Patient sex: F
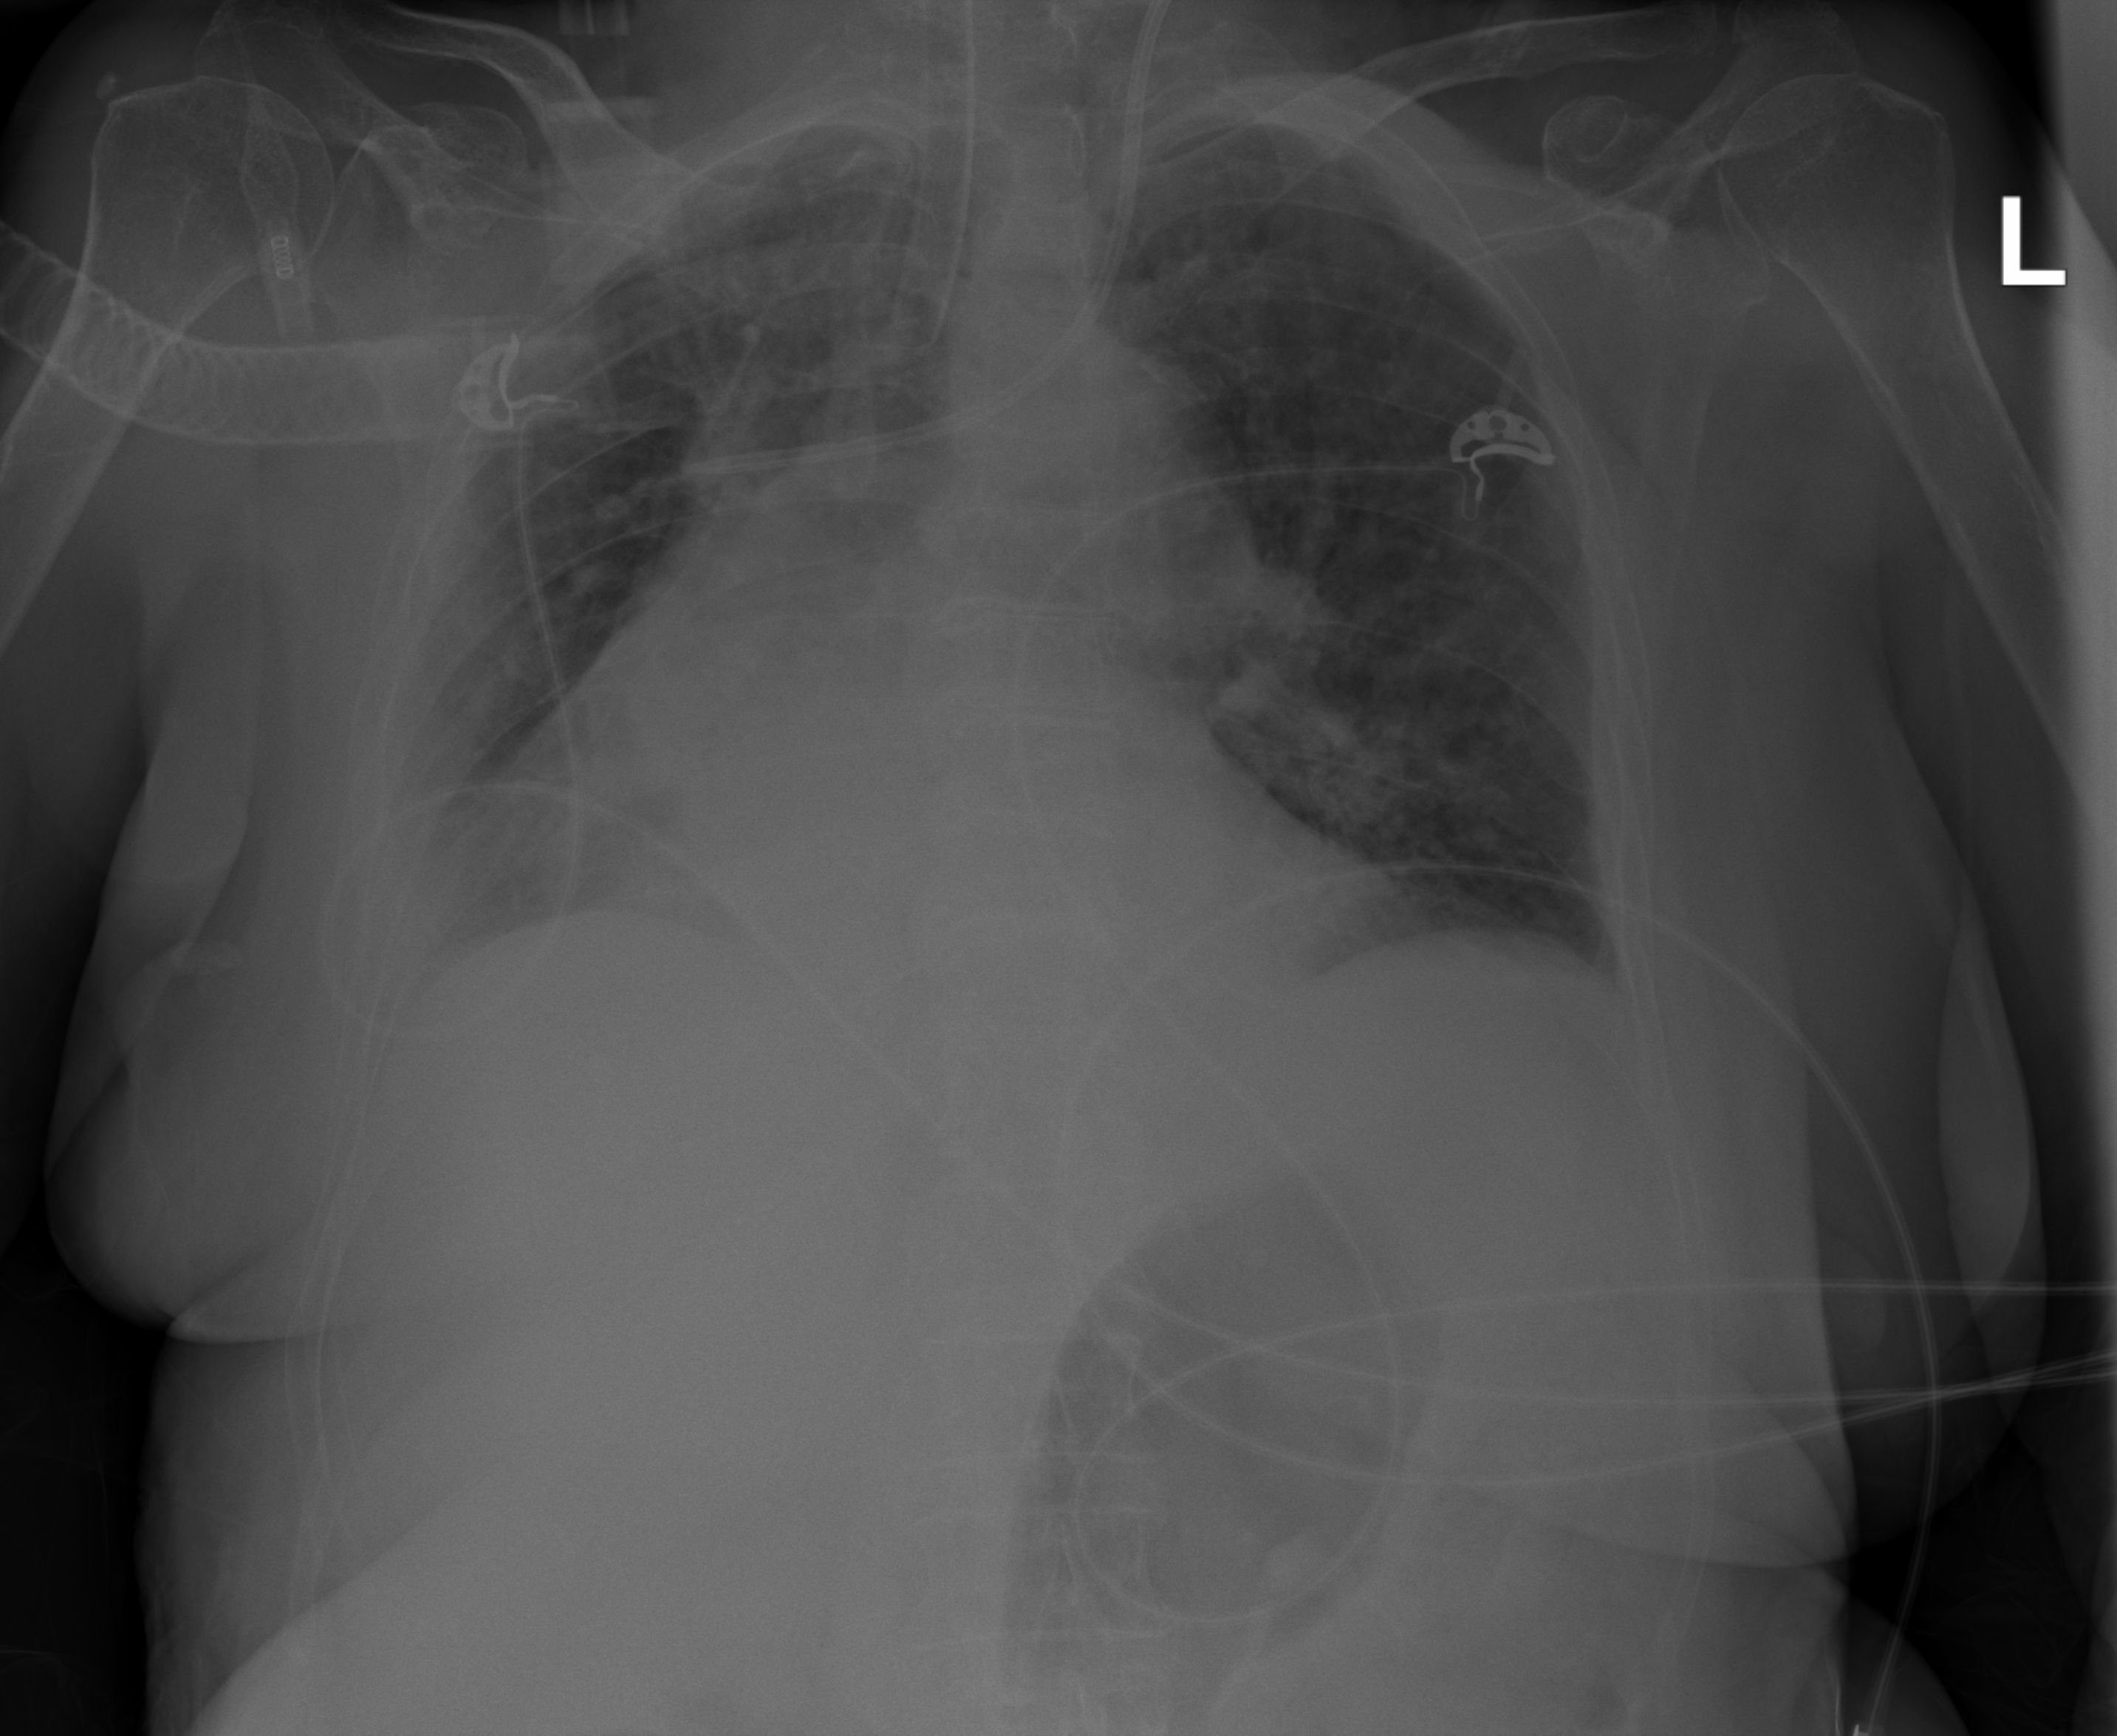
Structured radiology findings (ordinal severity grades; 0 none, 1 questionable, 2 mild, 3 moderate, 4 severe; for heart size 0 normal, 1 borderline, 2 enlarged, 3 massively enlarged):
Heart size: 2
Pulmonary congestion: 2
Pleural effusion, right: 2
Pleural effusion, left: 0
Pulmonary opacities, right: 2
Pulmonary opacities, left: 2
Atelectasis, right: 2
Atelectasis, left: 2